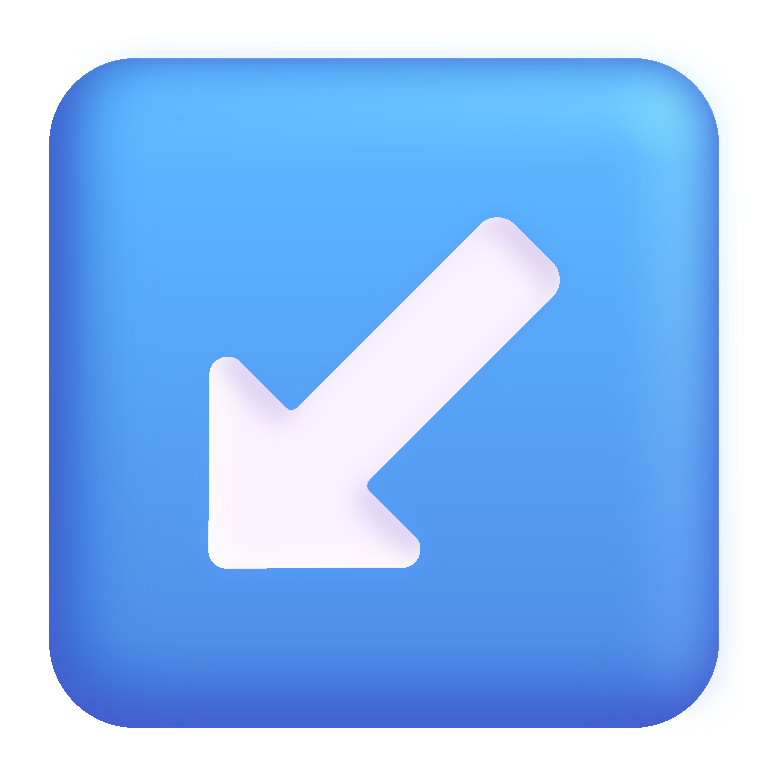
down left arrow color